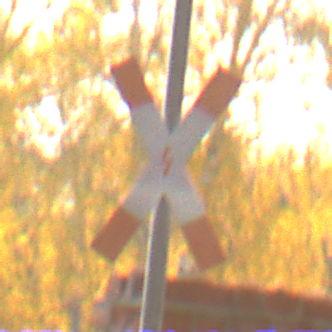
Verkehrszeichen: Andreaskreuz
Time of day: SunriseSunset
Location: Roofed (Suburban)
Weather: Clear
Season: NotSpecified
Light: Natural